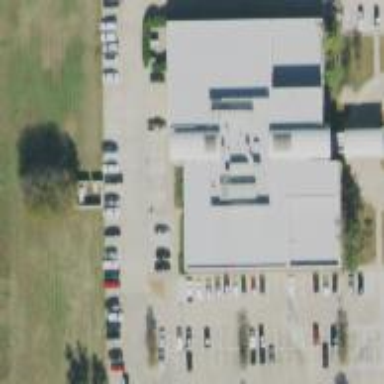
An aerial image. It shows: Clinic building offering healthcare services.